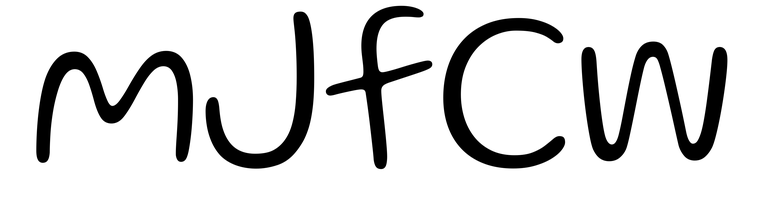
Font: Gluten_ExtraLight